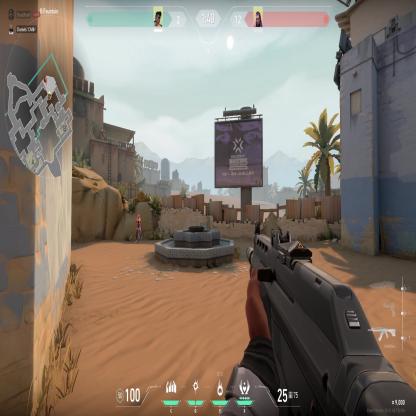
Label: enemy